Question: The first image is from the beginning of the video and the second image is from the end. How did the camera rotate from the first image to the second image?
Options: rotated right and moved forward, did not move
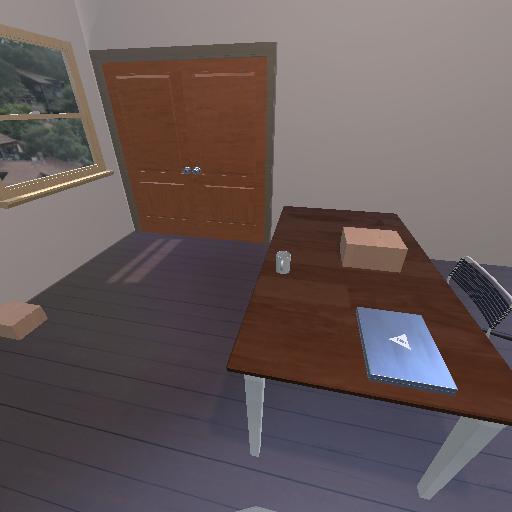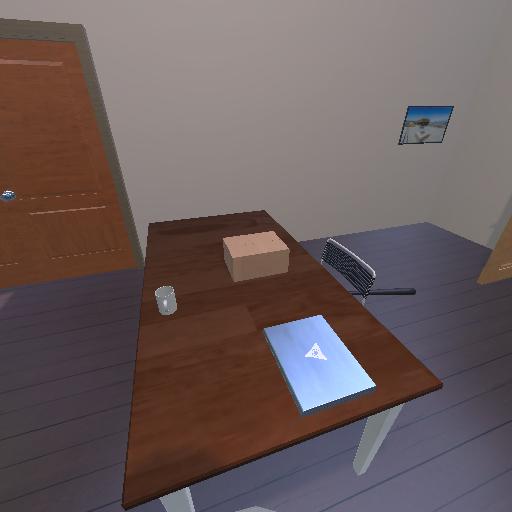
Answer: rotated right and moved forward